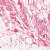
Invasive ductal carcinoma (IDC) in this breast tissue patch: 0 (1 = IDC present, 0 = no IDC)